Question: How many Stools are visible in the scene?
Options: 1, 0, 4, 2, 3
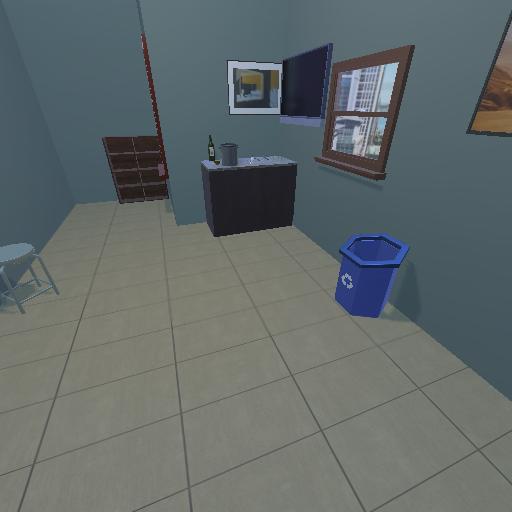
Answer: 1